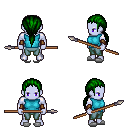
a pixel art fantasy rpg character, male body template, dark elf, purple skin, teal sleeveless shirt, teal pants, green ponytail hairstyle, cloth bracers, white slippers, spear, four views (front, back, left, right), 2x2 character sprite sheet, small pixel art, hard edges, no anti-aliasing